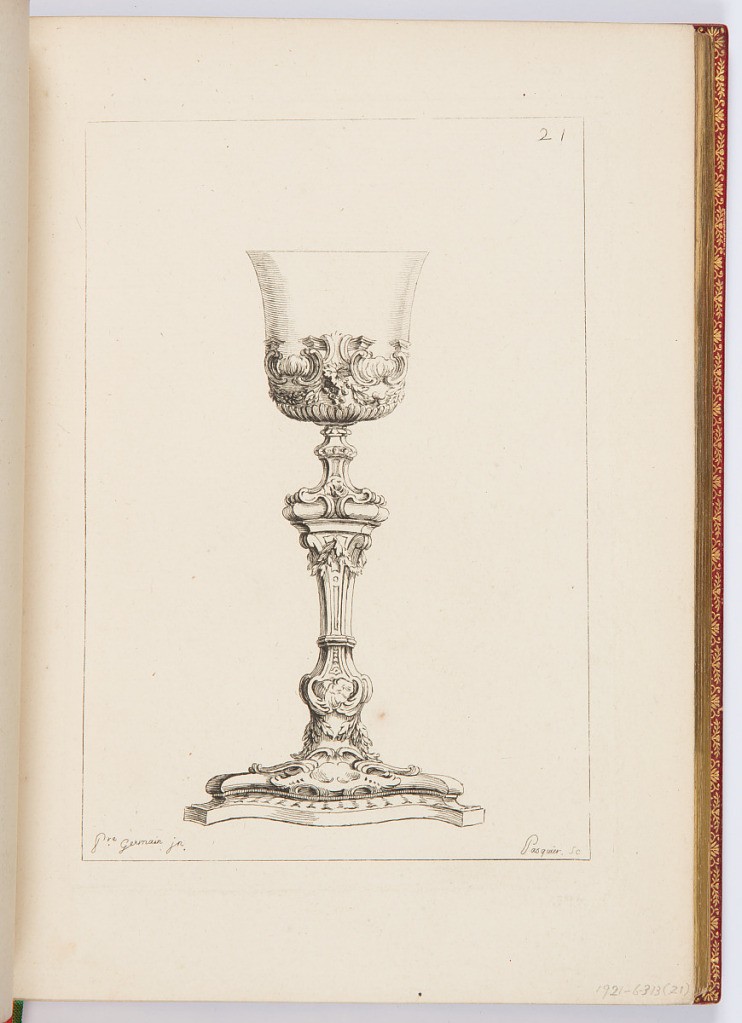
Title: Calice
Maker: Pierre Germain, French, 1703 - 1783
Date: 1748
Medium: Etching on laid paper
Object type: Print
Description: Design for a chalice decorated with ornament motifs including scrolls, grapes, and garland. The plate is signed and numbered.